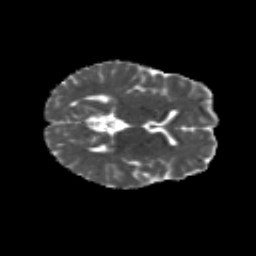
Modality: MD
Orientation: axial
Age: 30
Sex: female
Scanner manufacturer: siemens
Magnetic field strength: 3 T
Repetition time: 8.8 s
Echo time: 0.085 s